Field crop: maize
Growth stage: 2
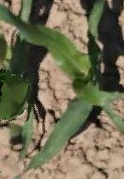
Species: maize